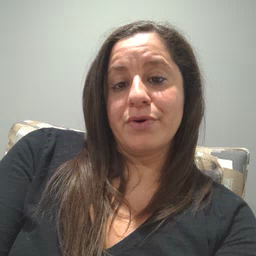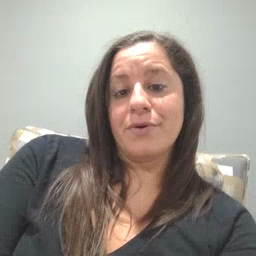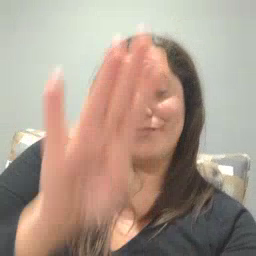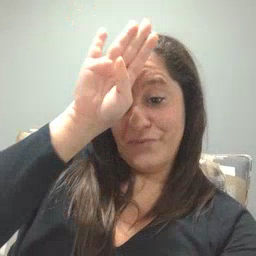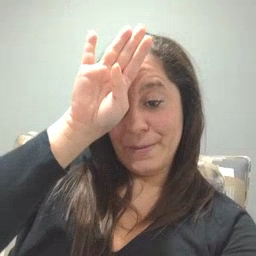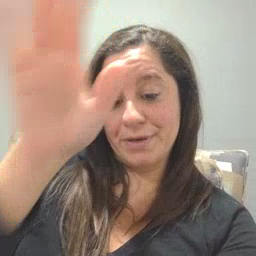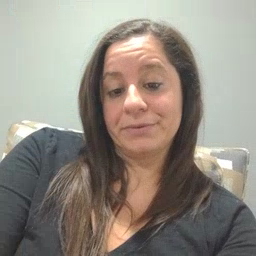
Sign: fireman